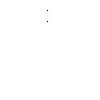
Particle: proton